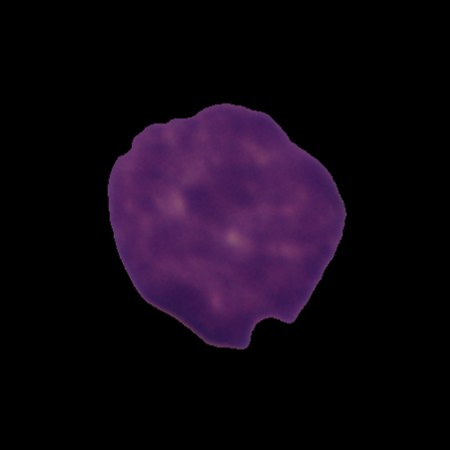
Label: cancer